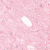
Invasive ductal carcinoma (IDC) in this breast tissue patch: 0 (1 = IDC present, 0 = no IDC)